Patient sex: F
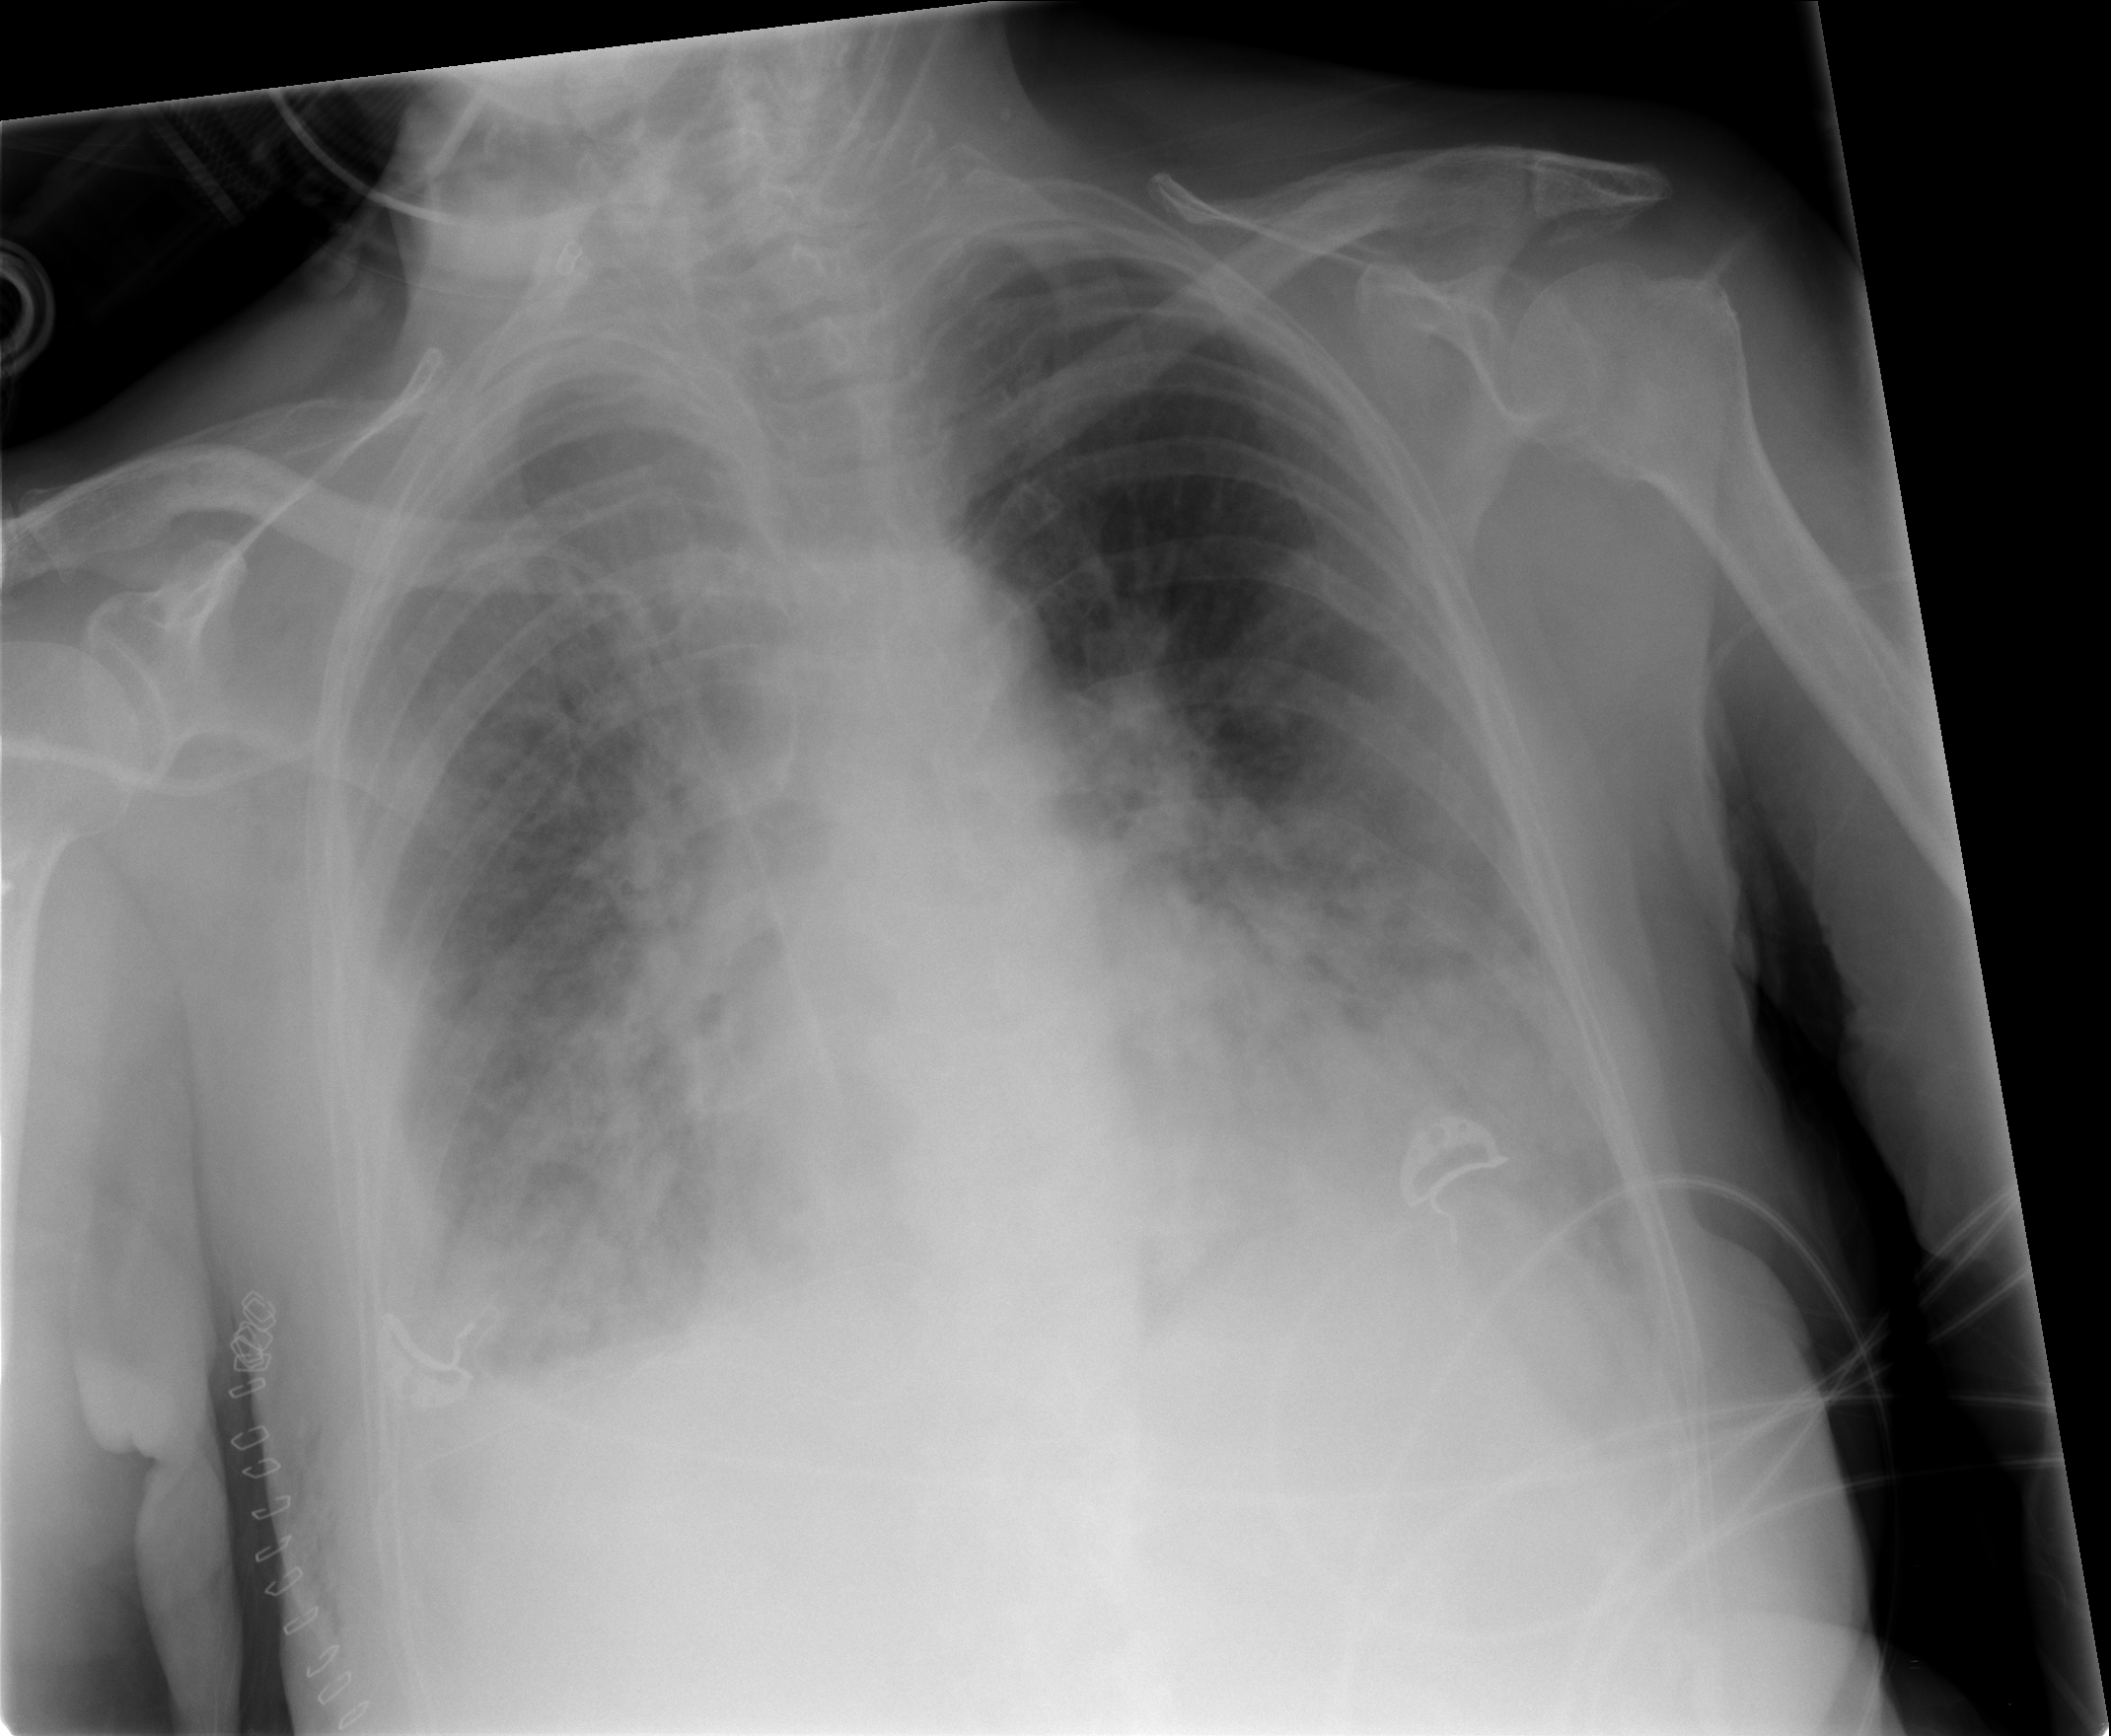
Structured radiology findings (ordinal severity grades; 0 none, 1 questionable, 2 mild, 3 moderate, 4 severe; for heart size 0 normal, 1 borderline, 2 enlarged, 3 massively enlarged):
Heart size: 0
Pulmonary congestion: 0
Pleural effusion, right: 2
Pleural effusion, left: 0
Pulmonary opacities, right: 2
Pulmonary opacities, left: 0
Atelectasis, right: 2
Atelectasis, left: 2